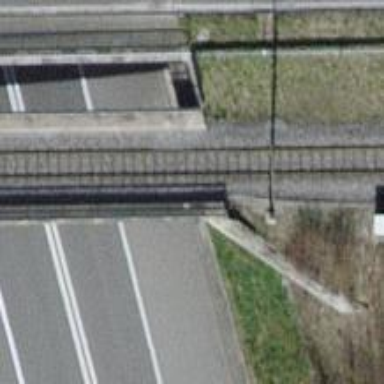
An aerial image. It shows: Narrow-gauge railway bridge with contact line electrification.